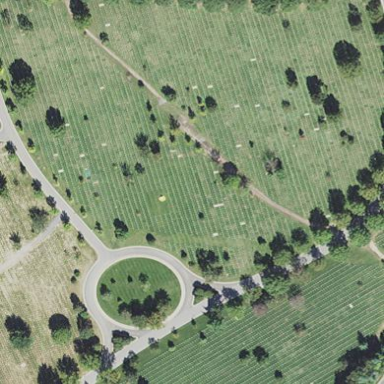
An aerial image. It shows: Sector in the cemetery.